Aerial crown-view tile of a tropical tree (Barro Colorado Island, Panama), acquired 20250217:
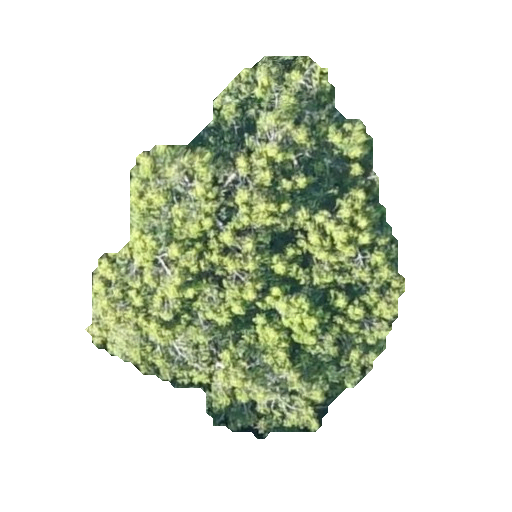
Species: Guatteria lucens
GBIF accepted scientific name: Guatteria lucens
Crown area: 117.665 m²